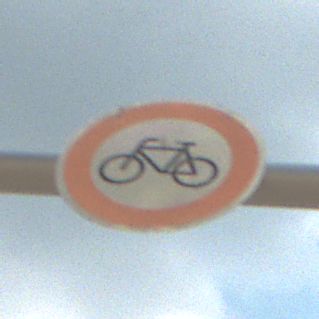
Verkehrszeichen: VerbotRadverkehr
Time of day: Midday
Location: Outdoor (Suburban)
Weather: PartlyCloudy
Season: NotSpecified
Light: Natural